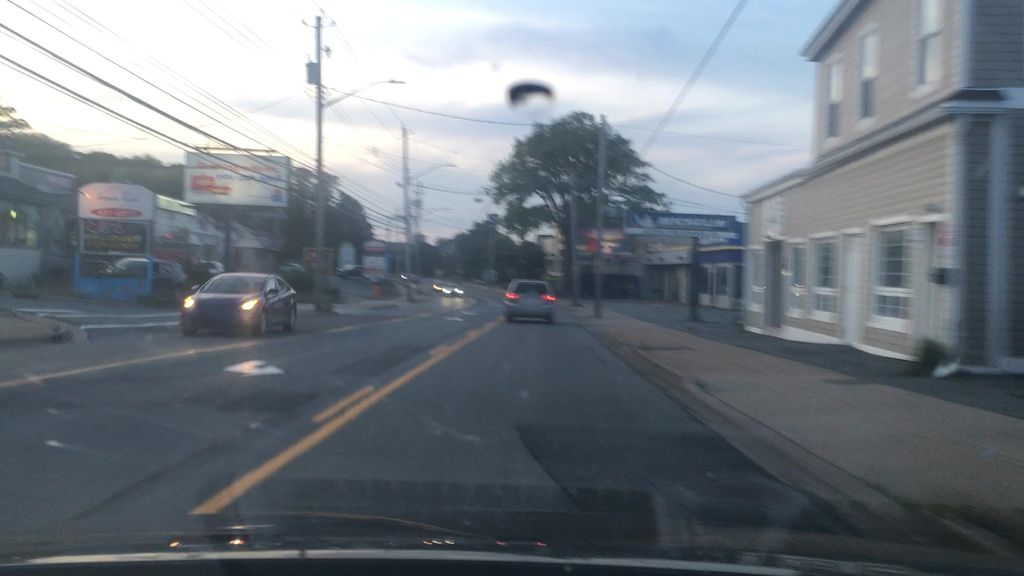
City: halifax